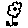
Label: flower